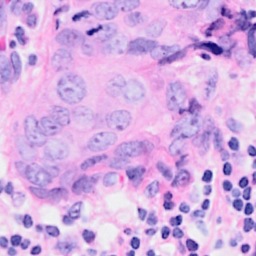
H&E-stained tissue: Breast